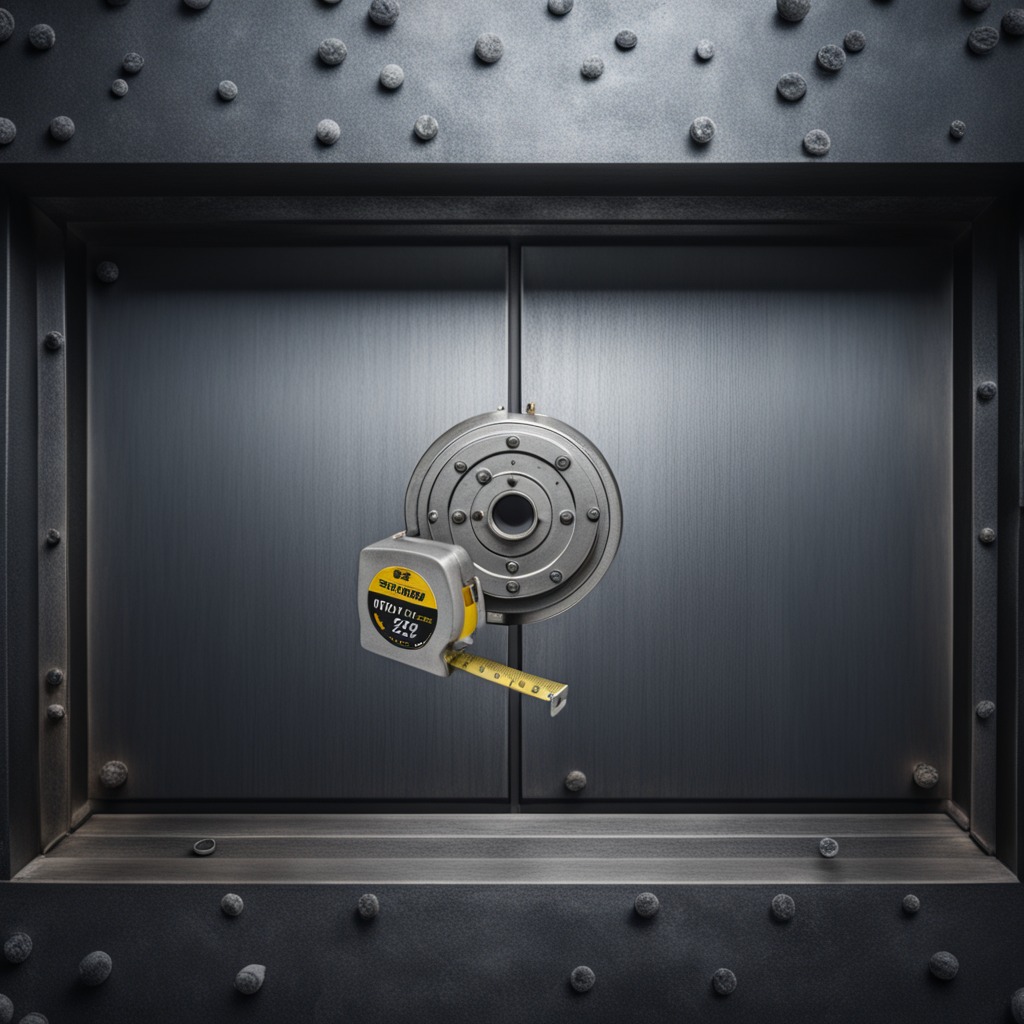
A measuring tape lies on a cold steel table in a mining workshop gritty textures.